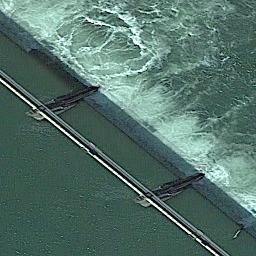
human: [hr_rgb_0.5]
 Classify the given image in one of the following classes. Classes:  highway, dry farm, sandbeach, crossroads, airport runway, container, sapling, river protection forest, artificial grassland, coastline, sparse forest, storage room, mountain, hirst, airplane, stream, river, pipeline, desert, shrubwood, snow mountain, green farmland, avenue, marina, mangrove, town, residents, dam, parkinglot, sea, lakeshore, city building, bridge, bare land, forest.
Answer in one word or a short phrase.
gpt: dam